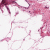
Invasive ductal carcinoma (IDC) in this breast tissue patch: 0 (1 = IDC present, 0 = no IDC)